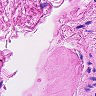
Metastatic tissue present: no